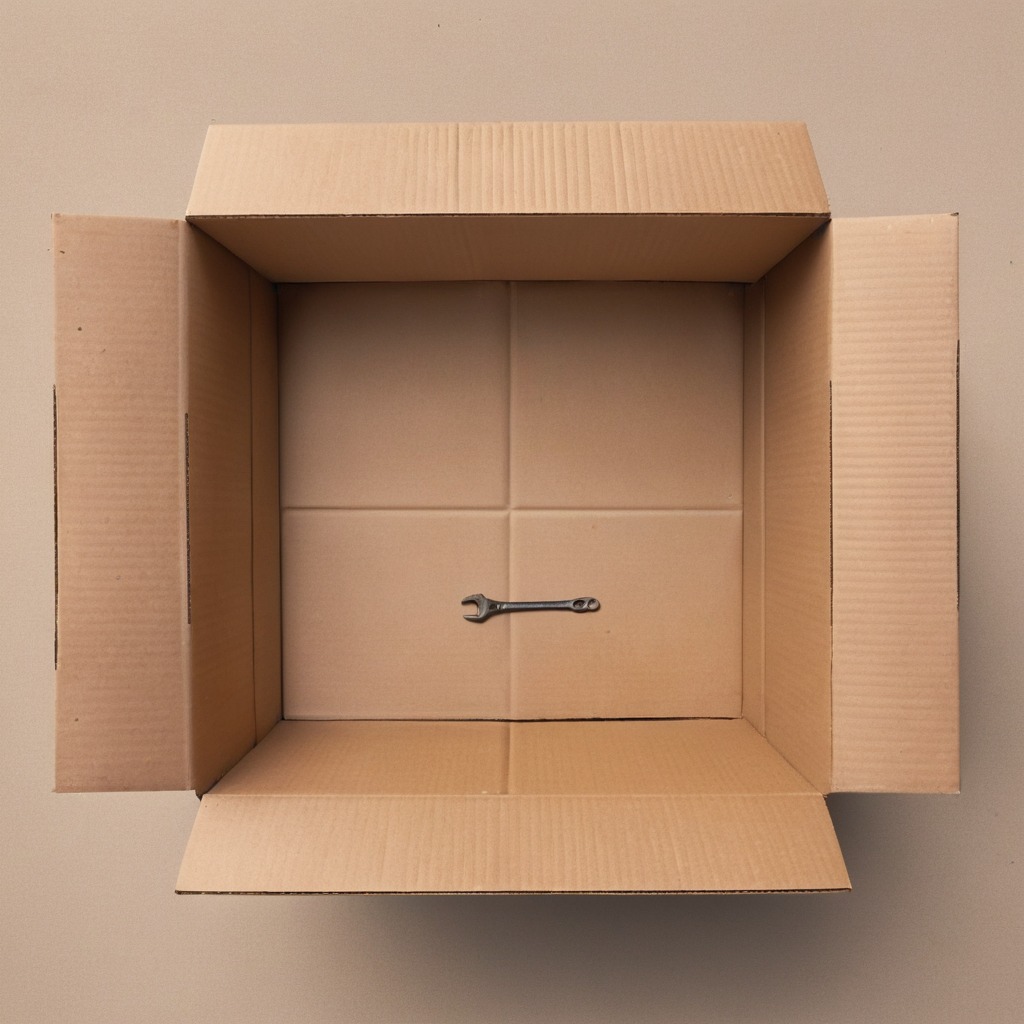
An wrench is lying on the cardboard box surface in the outdoor workshop.